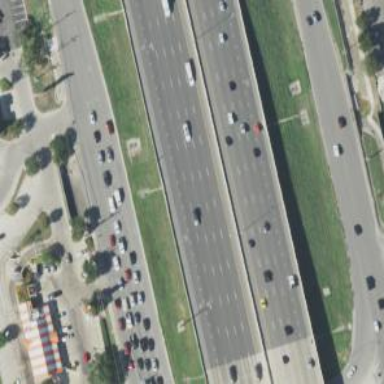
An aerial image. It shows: Motorway junction.